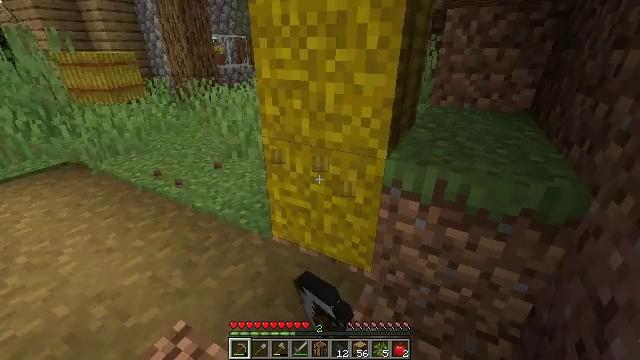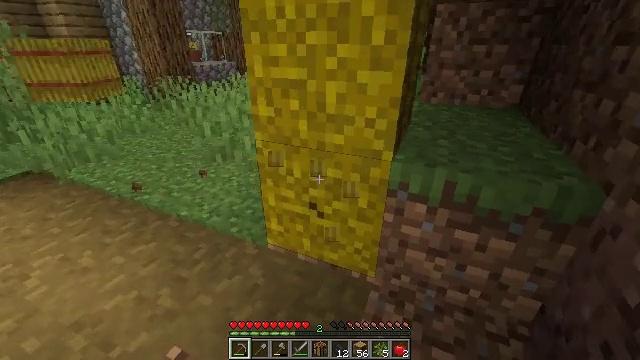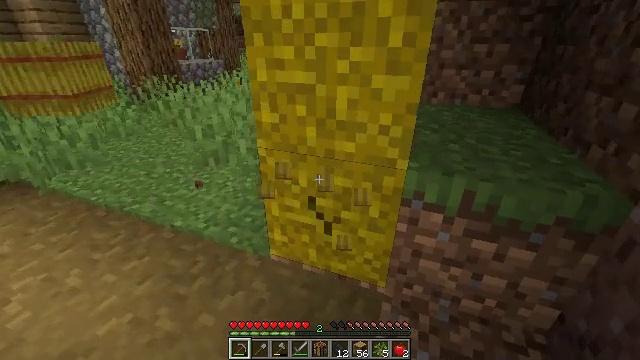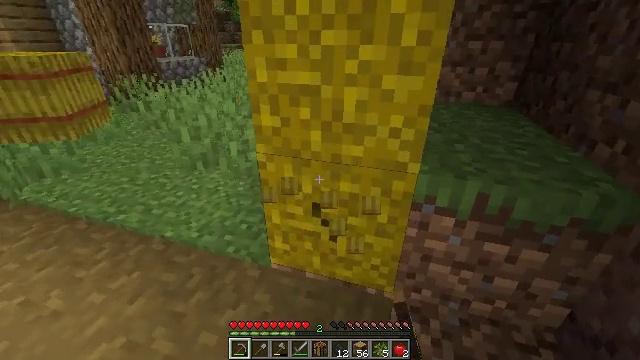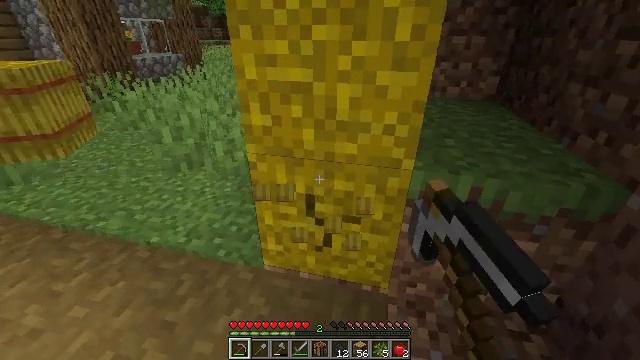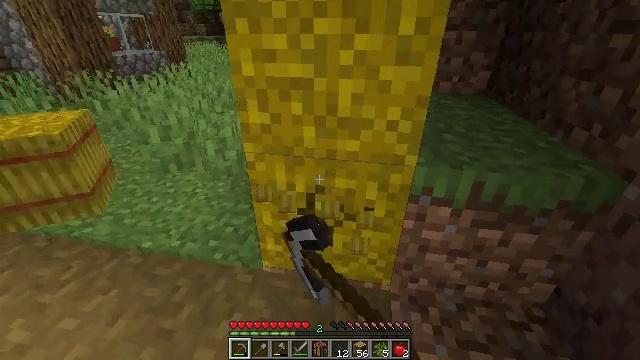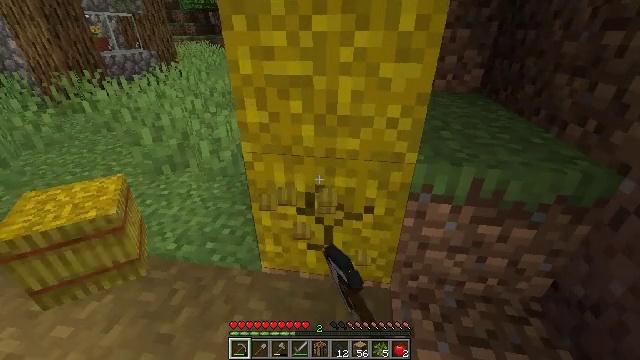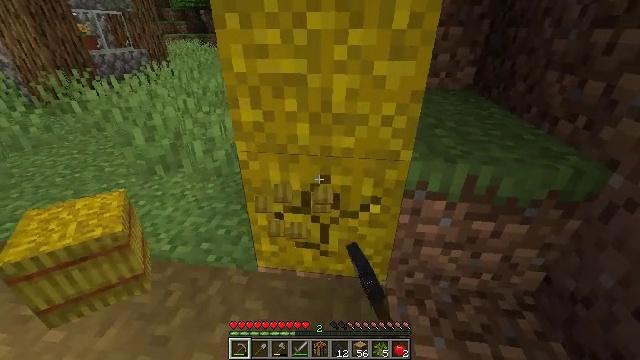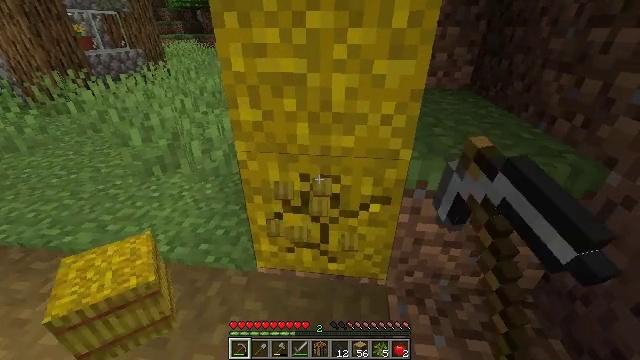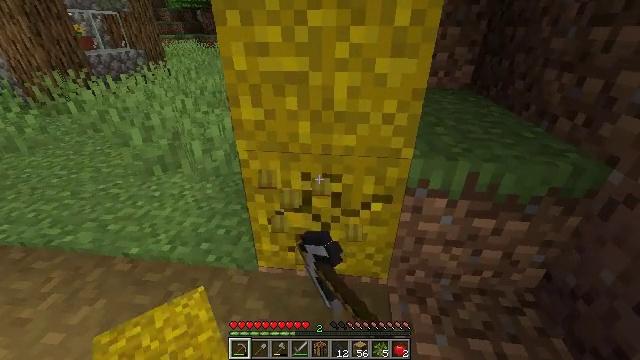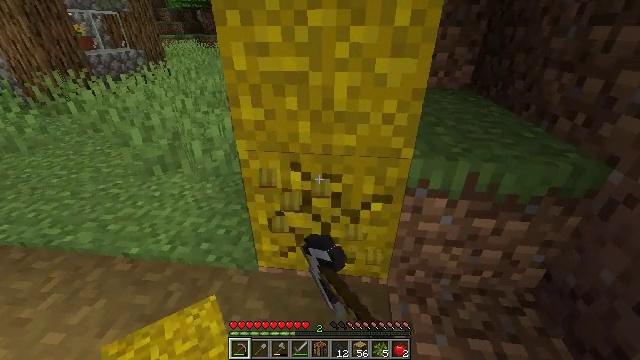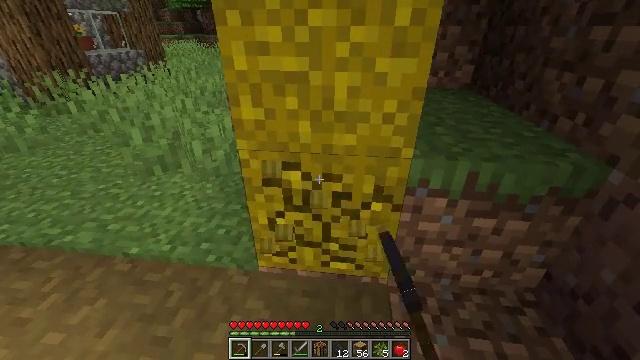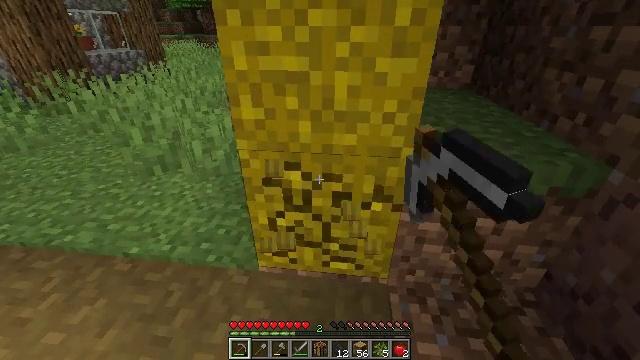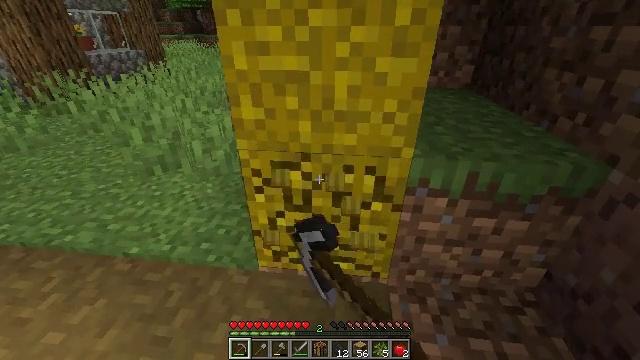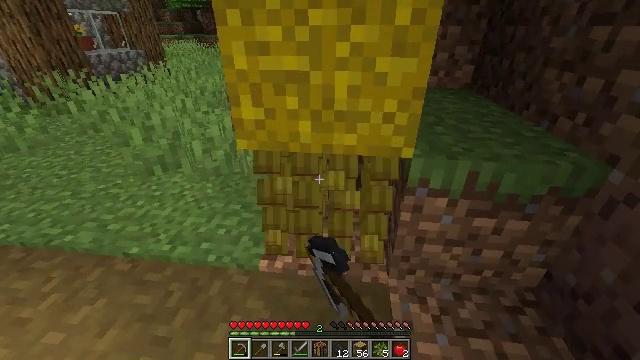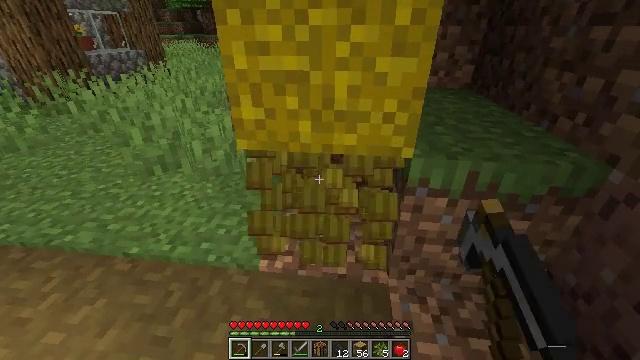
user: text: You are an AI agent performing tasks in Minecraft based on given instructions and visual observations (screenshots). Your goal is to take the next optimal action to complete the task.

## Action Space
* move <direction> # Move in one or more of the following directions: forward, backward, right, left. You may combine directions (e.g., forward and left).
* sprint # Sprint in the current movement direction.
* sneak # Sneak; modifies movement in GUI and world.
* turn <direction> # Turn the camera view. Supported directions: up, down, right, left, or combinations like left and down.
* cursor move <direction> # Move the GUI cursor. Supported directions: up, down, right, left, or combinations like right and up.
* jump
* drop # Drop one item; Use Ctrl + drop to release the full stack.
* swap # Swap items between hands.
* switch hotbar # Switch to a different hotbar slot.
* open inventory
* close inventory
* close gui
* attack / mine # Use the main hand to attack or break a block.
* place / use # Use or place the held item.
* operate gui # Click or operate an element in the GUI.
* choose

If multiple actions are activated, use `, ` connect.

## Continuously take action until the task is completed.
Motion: motion action
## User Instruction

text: Mine a hay block from the field.
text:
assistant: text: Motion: move forward and move left, turn right, attack / mine
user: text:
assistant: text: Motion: move forward and move left, turn right, attack / mine
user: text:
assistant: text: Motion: turn right, attack / mine
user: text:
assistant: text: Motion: turn right, attack / mine
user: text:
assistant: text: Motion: turn right, attack / mine
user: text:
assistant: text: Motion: turn right, attack / mine
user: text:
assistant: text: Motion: turn right, attack / mine
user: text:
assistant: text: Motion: attack / mine
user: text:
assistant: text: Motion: attack / mine
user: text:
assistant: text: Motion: attack / mine
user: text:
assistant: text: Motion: attack / mine
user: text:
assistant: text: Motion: attack / mine
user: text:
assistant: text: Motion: attack / mine
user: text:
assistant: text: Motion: attack / mine
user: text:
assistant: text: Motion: attack / mine
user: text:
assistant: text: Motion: attack / mine
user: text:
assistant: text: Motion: move forward and move left, attack / mine
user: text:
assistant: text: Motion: move forward and move left, turn right, attack / mine
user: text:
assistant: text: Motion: move forward and move left, turn right and up, attack / mine
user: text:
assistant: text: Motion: move forward and move left, turn right and up, attack / mine
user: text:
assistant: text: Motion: turn right and up, attack / mine
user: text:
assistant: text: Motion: turn right and up, attack / mine
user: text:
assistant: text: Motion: turn right and up, attack / mine
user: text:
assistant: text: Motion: turn right and up, attack / mine
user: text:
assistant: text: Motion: turn right, attack / mine
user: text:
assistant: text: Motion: turn right, attack / mine
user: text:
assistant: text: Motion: attack / mine
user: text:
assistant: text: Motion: turn right, attack / mine
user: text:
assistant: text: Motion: attack / mine
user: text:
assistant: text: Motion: attack / mine